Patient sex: M
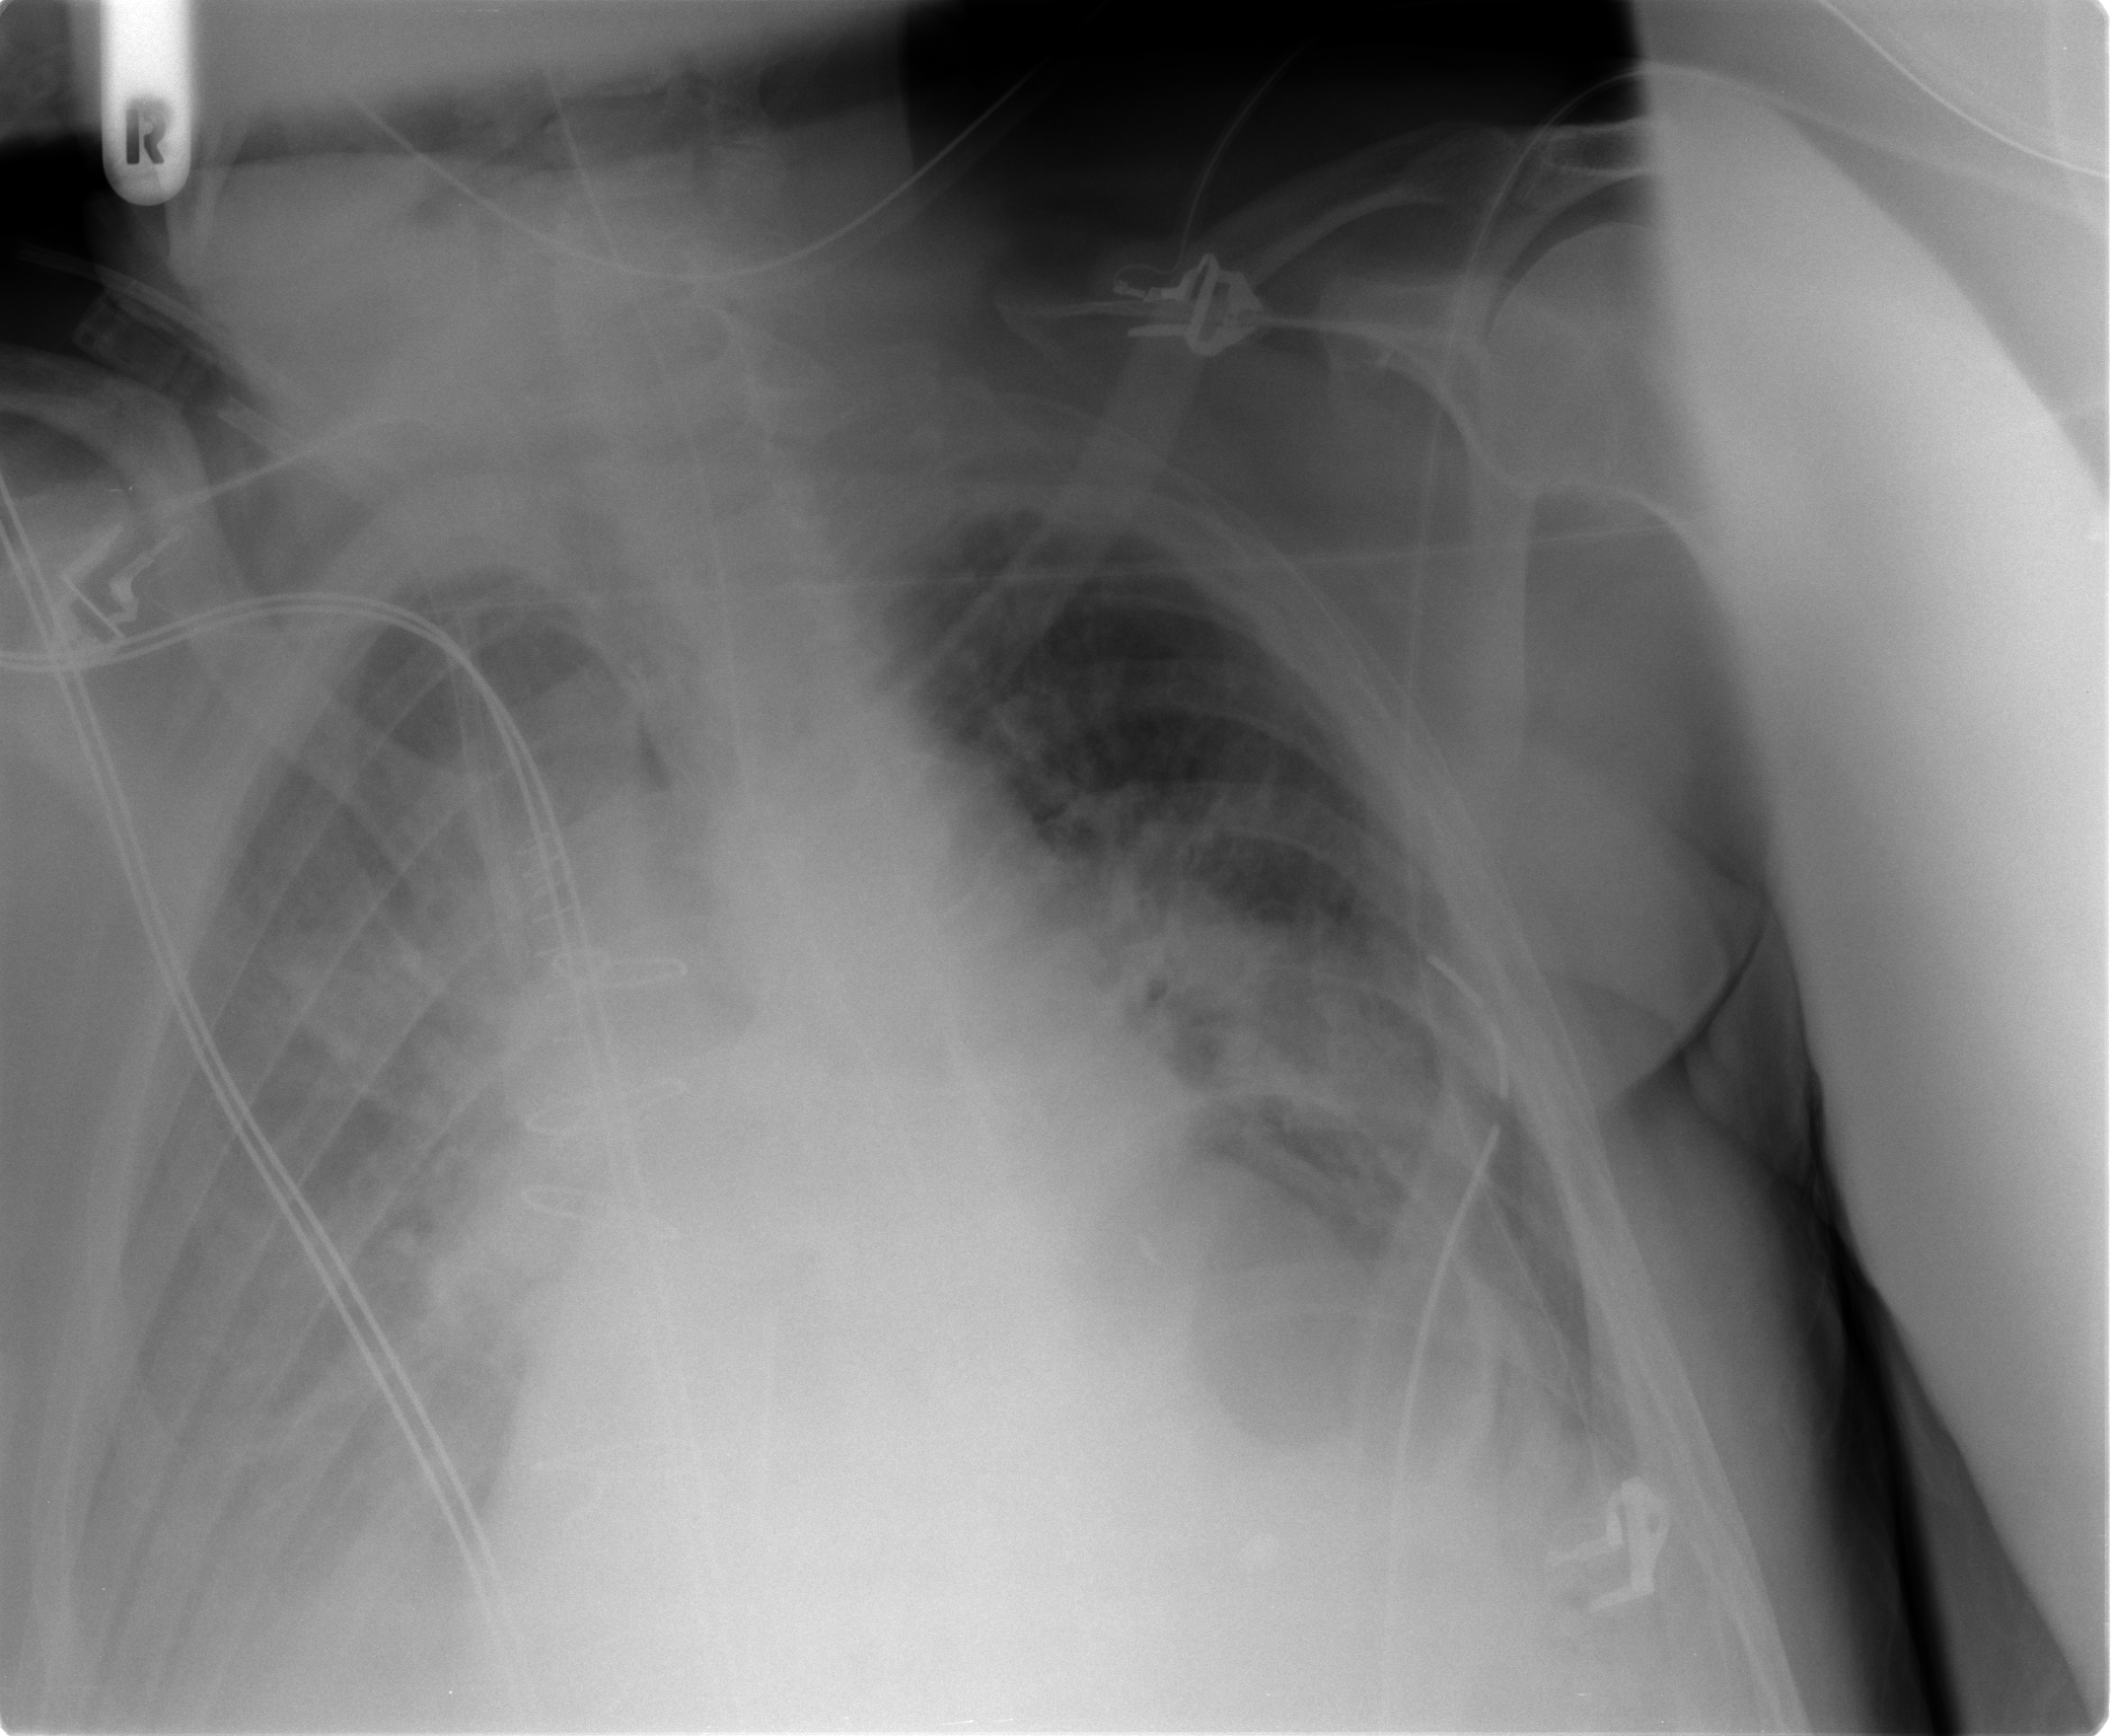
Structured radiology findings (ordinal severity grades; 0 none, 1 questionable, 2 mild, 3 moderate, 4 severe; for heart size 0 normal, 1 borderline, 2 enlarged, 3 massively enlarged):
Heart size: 2
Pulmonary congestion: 1
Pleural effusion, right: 3
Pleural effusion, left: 2
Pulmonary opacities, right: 2
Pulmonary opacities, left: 2
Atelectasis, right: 3
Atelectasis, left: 3